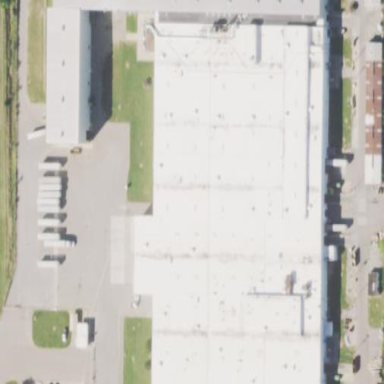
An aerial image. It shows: Manufacturing building.